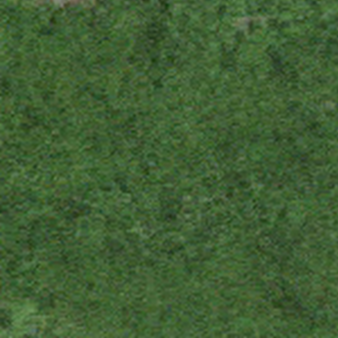
Label: other